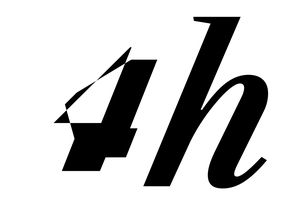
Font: LibreCaslonText-Italic_SemiBold_Italic